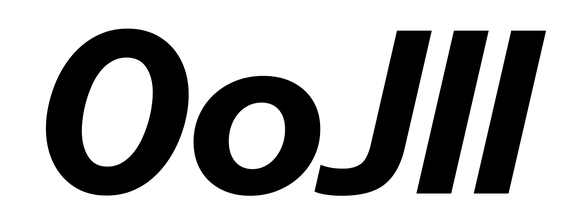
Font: InstrumentSans-Italic_Bold_Italic